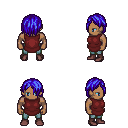
a pixel art fantasy rpg character, male body template, human, dark skin, maroon tunic, teal pants, blue bangs hairstyle, maroon shoes, four views (front, back, left, right), 2x2 character sprite sheet, small pixel art, hard edges, no anti-aliasing